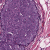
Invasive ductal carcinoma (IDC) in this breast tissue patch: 0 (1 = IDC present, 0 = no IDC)